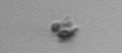
Label: detritus